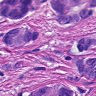
Metastatic tissue present: yes